Question: I have a quite complicated view. What I basicly have is the following

You can see I have a 'vertical tableview'. In each cell I have a 'horizontal tableview'. What I want to do now is when I scroll one 'horizontal tableview', every other horizontal tableview should scroll also.
In my subClass of the vertical tableviewCell I have the following.
'''
for(HorizontalTableCell *cell in mainTable.subviews){
if([cell isKindOfClass:[HorizontalTableCell class]]){
for(UITableView *cellTable in cell.subviews){
if([cellTable isKindOfClass:[UITableView class]]){
NSLog(@"cell table is table %@",cellTable);
[cellTable setContentOffset:CGPointMake(scrollView.contentOffset.x, 0) animated:NO];
}
}
}
}
'''
But this is not working OK. Can anybody help me with this?
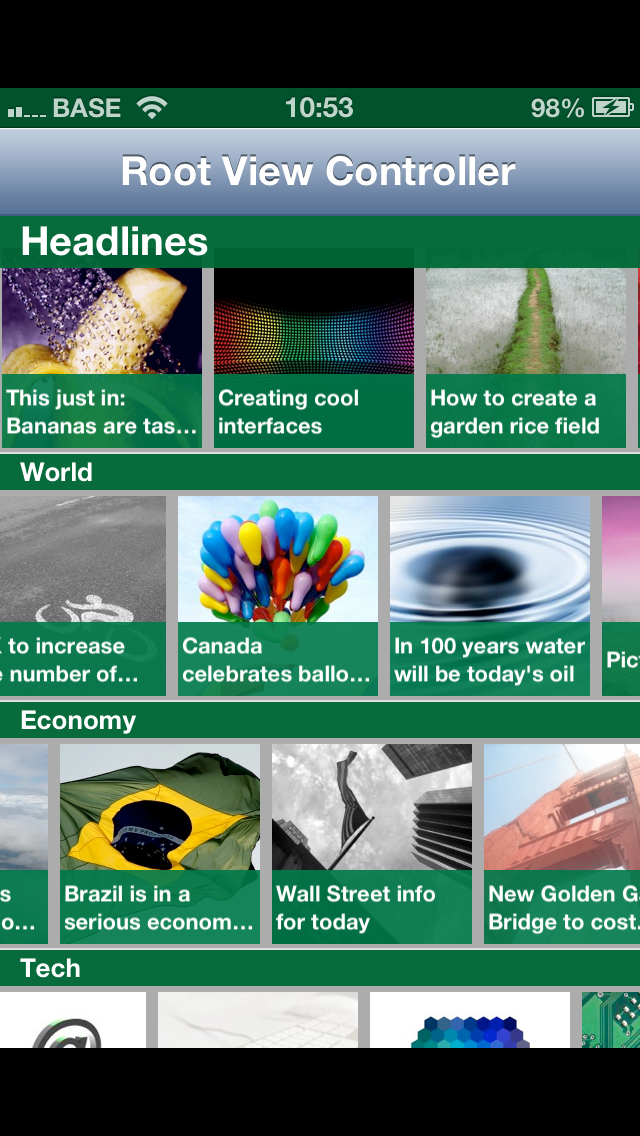
Answer: You will need to use the scroll view delegate methods. I'd suggest posting a Notification and then picking it up in the cells like so...
'''
- (void)scrollViewDidScroll:(UIScrollView *)scrollView
{
[[NSNotificationCenter defaultCenter] postNotificationName:@"CellScrolledHorizontally" object:self.tableView];
}
'''
Then in the horizontal cells you can observe the notification.
'''
[[NSNotificationCenter defaultCenter] addObserver:self selector:@selector(scrolled:) name:@"CellScrolledHorizontally" object:nil];
- (void)scrolled:(NSNotification *)notification
{
UITableView *notificationTableView = notification.object;
if (notificationTableView == self.tableView)
return;
[self.tableView setContentOffset:notificationTableView.contentOffset];
}
'''
Alternatively, use a 'UICollectionView'.